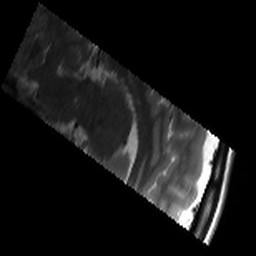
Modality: T2w
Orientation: sagittal
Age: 19
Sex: female
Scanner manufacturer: siemens
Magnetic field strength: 3 T
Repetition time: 8.02 s
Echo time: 0.08 s